Question: how can i get the setting

> products per page on grid allowed values
or the setting
> products per page on grid default value
so i can limit the collection
my current code is
'''
public function getLoadedProductCollection() {
$collection = Mage::getModel('catalog/product')->getCollection();
$collection->addCategoryFilter($this->getCategory());
$collection->addAttributeToSelect('*');
$collection->setPage(0,?); // i need the value from one of the settings above
$collection->load();
return $collection;
}
'''
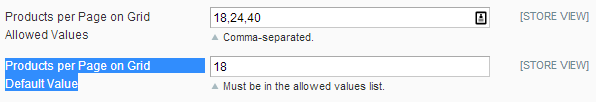
Answer: Products per page on grid allowed values:
'''
$allowedValues = Mage::getStoreConfig('catalog/frontend/grid_per_page_values');
'''
Products per page on grid default value
'''
$defaultValue = Mage::getStoreConfig('catalog/frontend/grid_per_page');
'''
Using default value, your code should look like:
'''
public function getLoadedProductCollection() {
$collection = Mage::getModel('catalog/product')->getCollection();
$collection->addCategoryFilter($this->getCategory());
$collection->addAttributeToSelect('*');
$collection->setPage(0, $defaultValue);
$collection->load();
return $collection;
}
'''